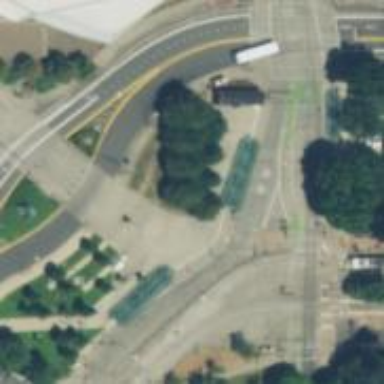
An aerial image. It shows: Busway road.